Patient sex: F
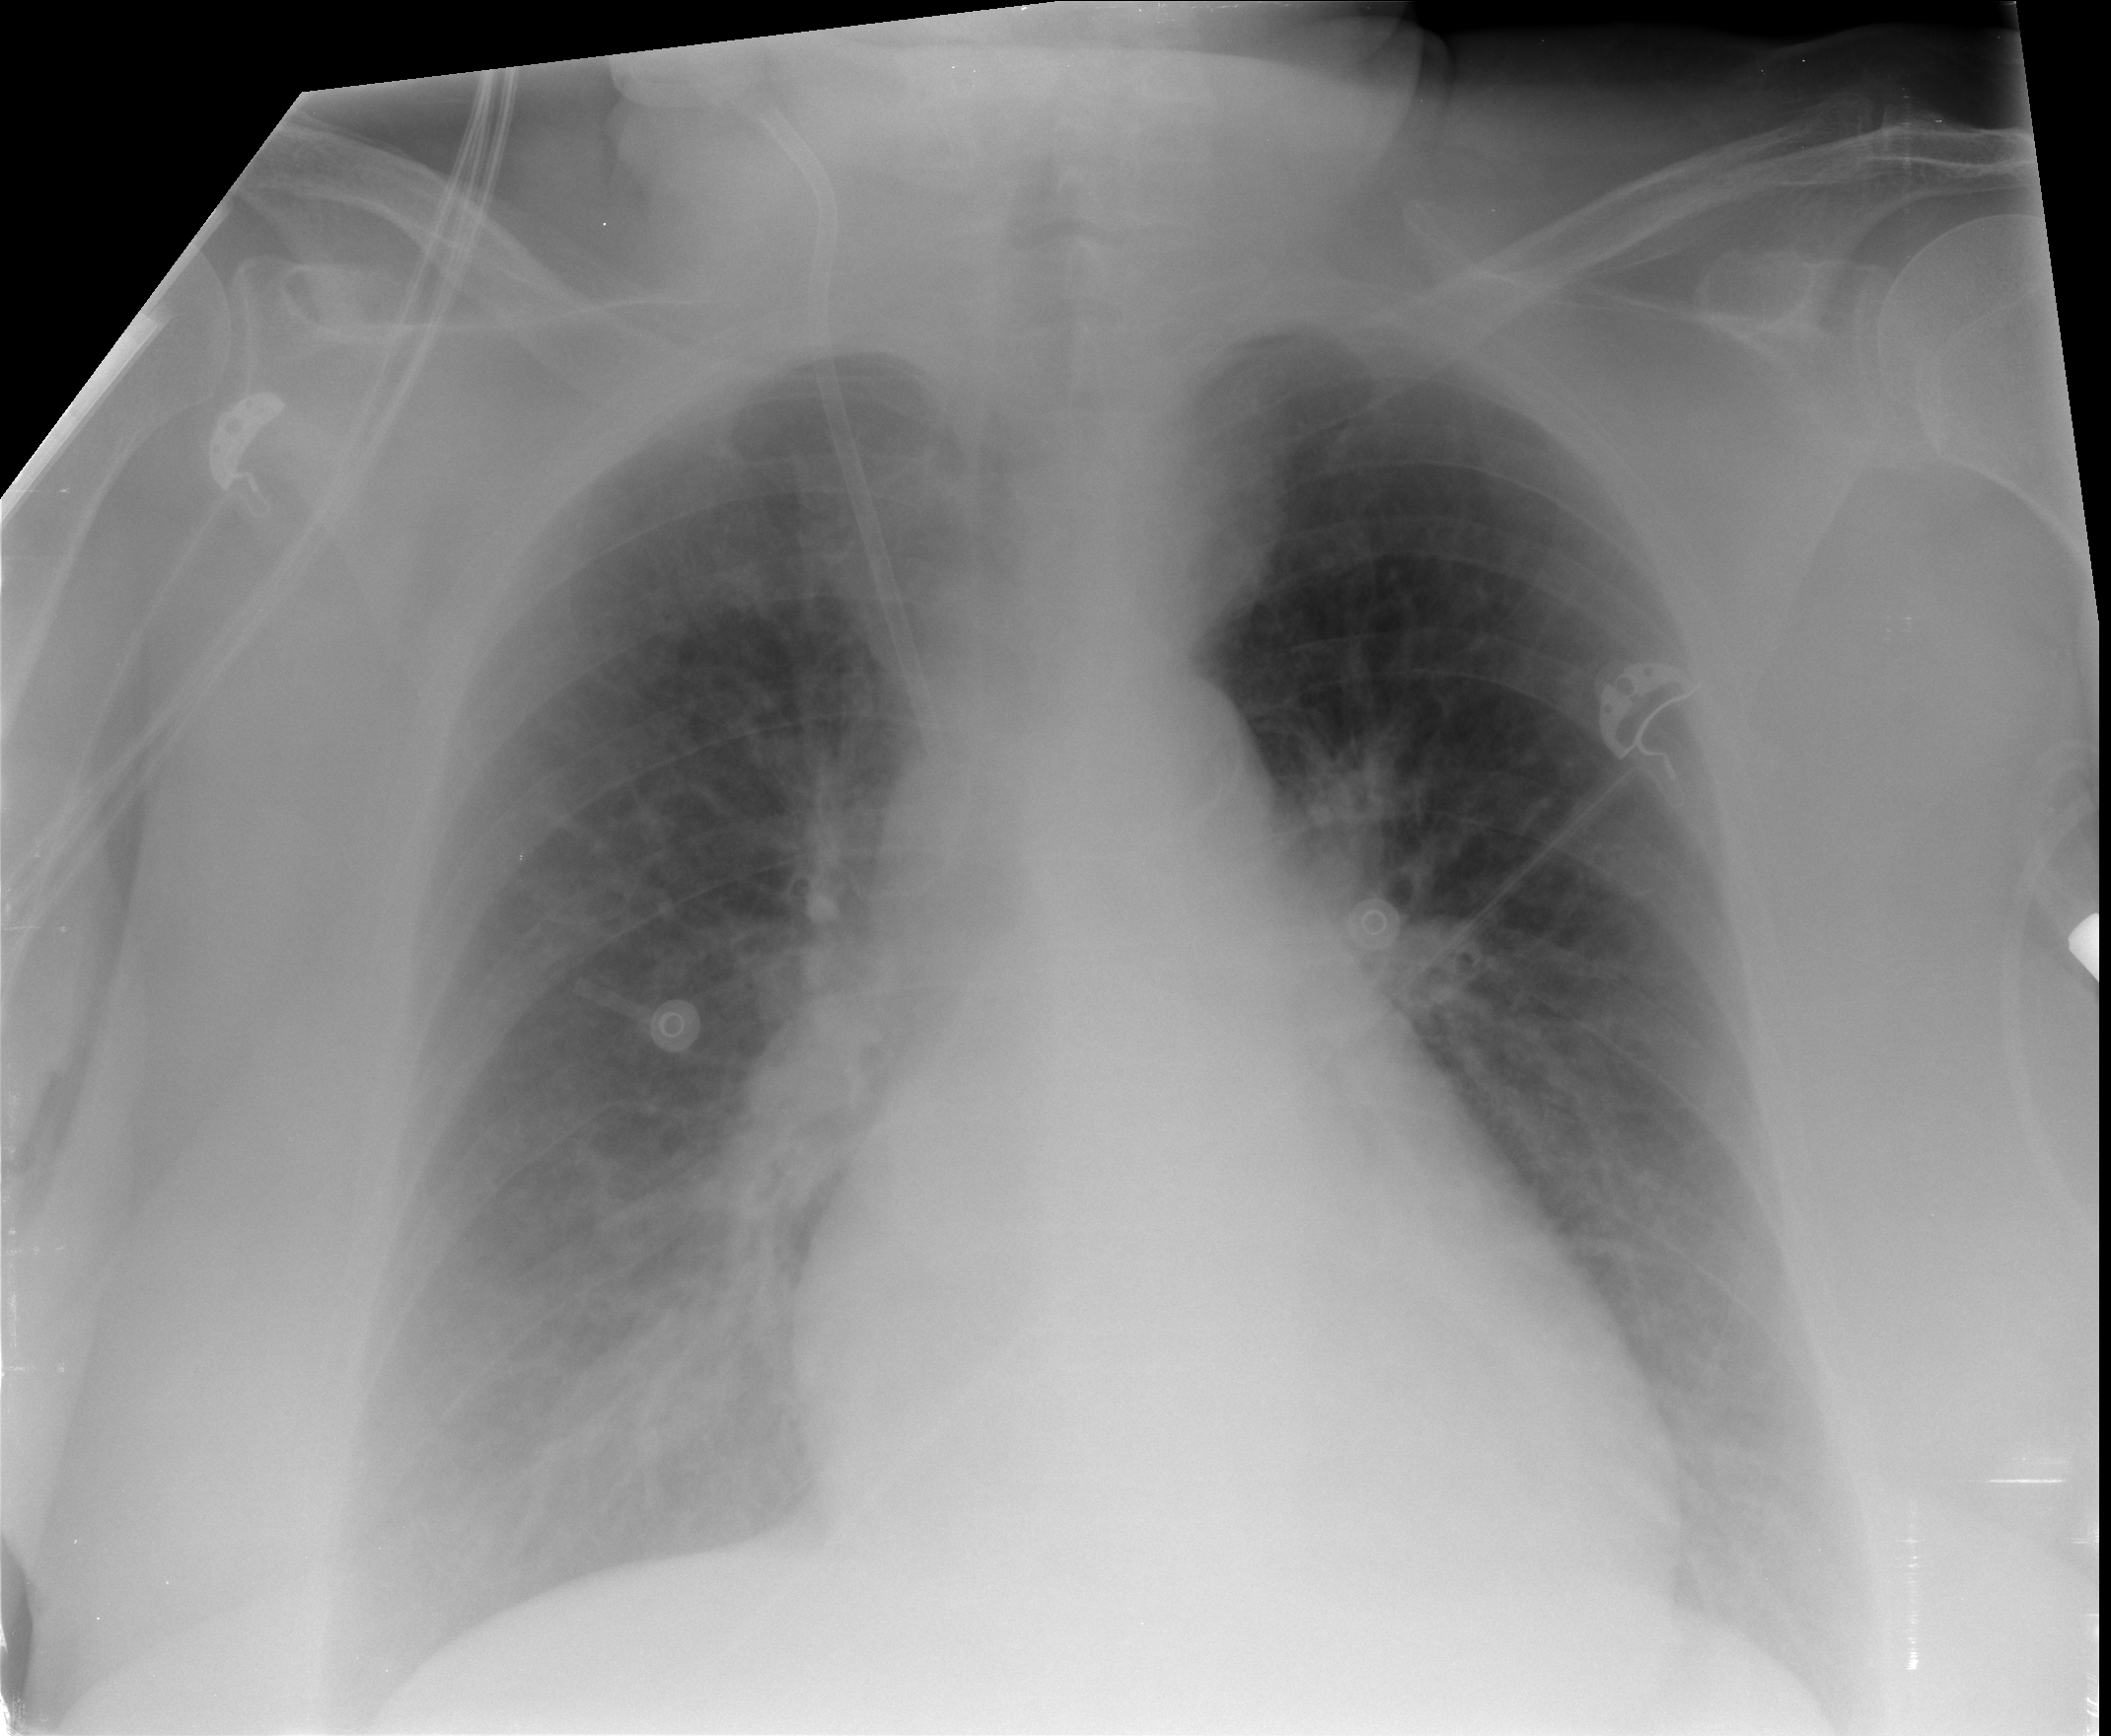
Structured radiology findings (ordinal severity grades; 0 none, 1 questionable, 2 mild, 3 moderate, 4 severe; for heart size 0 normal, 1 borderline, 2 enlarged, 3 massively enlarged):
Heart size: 2
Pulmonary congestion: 2
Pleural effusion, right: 2
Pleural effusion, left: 2
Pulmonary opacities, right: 2
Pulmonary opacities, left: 0
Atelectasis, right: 2
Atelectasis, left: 2